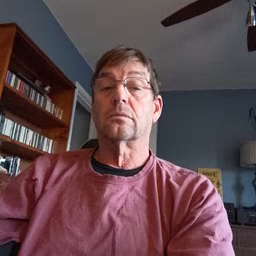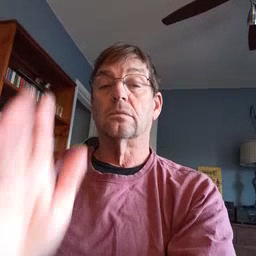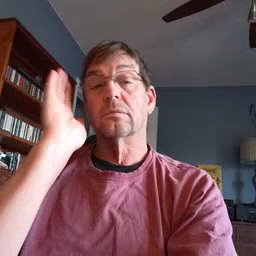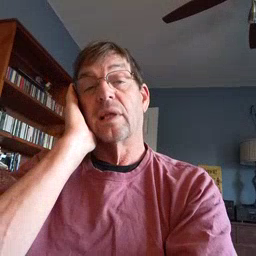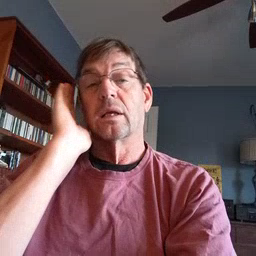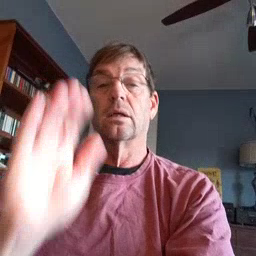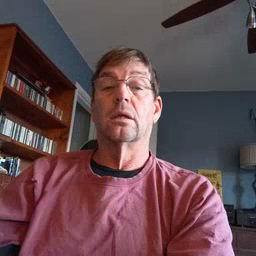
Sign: bed